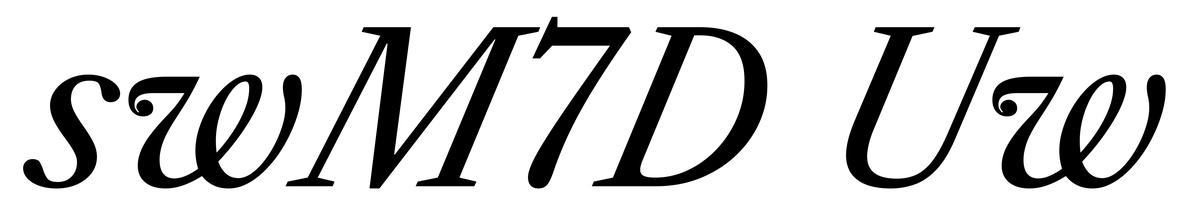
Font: LibreCaslonText-Italic_Italic